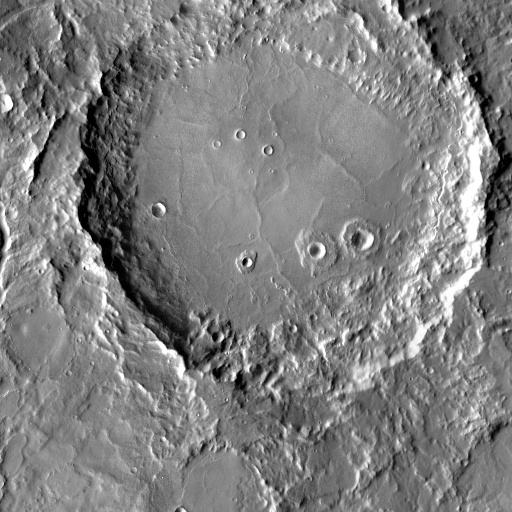
Crater classes present: Background, Other, Layered, Buried, Secondary